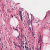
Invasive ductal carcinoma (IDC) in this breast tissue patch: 0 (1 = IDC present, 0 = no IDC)